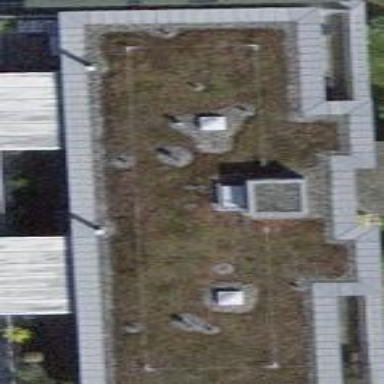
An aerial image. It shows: Apartment building with flat roof.